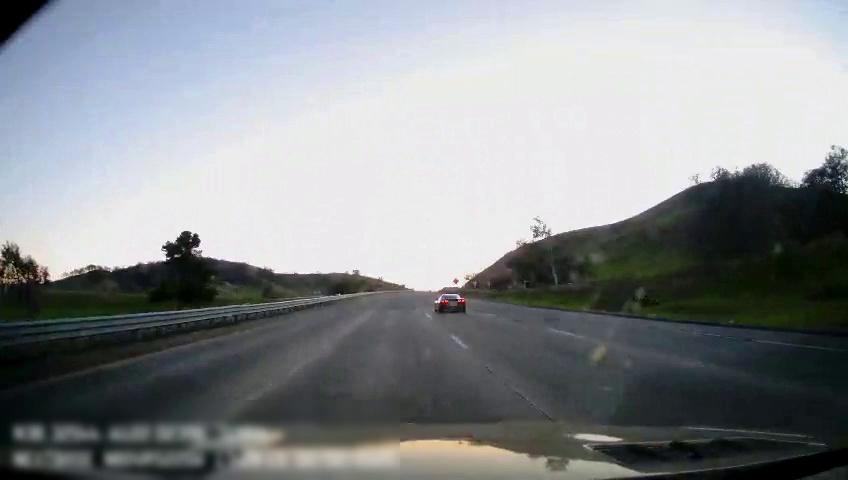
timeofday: Day
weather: Sunny
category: Drivable Space
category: Vehicles | Car
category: Lanes | Current Lane
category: Lanes | Current Lane
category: Lanes | Alternate Lane
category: Lanes | Alternate Lane
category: Lanes | Alternate Lane